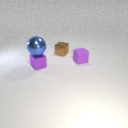
small purple metal cube below large blue metal sphere